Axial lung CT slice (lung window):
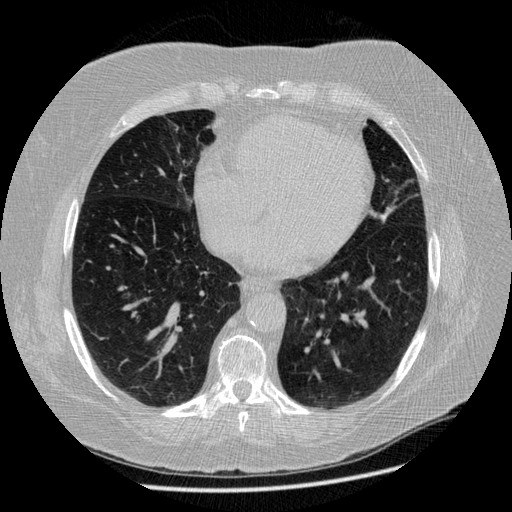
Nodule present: no